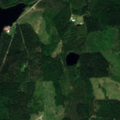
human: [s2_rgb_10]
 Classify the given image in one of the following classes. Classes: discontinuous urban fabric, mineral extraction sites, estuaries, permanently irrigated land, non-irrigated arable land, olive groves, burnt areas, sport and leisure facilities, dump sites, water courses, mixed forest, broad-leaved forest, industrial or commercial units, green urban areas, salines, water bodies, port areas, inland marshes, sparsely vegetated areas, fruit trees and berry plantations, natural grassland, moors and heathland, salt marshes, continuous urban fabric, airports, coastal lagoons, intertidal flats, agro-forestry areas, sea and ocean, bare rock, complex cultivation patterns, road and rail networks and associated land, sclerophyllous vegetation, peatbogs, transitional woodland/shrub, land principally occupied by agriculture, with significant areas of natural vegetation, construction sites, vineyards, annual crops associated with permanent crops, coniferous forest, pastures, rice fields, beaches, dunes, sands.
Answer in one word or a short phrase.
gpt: coniferous forest, mixed forest, transitional woodland/shrub, water bodies